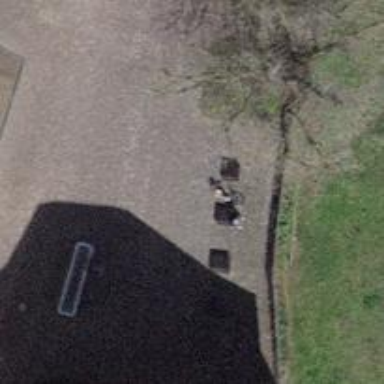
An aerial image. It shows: Brown bench in the vicinity.